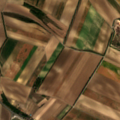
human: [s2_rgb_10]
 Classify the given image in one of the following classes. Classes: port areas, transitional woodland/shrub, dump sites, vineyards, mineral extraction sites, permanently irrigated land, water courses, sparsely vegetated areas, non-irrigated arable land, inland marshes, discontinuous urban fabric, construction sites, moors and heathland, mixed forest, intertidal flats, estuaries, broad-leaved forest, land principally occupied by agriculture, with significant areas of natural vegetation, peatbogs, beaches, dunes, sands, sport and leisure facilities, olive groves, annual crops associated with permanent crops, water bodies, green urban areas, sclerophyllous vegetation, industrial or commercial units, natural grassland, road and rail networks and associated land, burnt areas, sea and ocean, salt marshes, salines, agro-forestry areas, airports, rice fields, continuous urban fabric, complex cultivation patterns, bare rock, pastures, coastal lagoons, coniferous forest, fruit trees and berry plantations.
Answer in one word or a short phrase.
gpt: non-irrigated arable land